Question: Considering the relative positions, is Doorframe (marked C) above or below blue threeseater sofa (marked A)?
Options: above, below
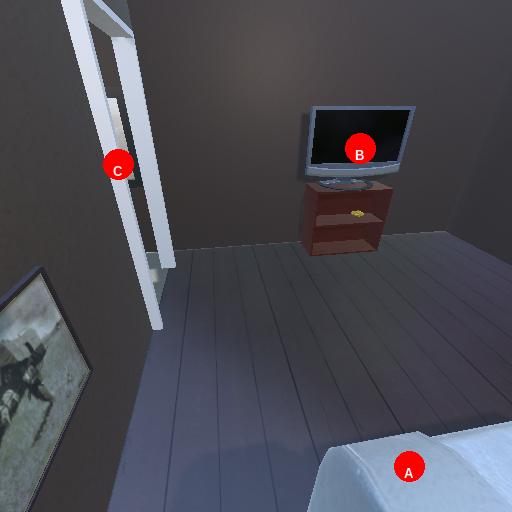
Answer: above